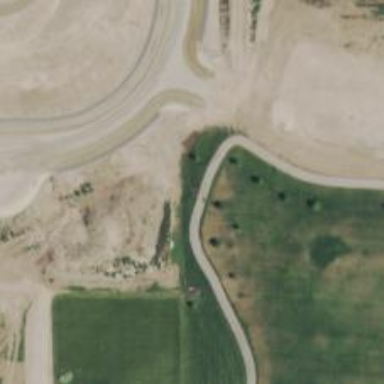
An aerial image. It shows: Culvert underpass for canal.